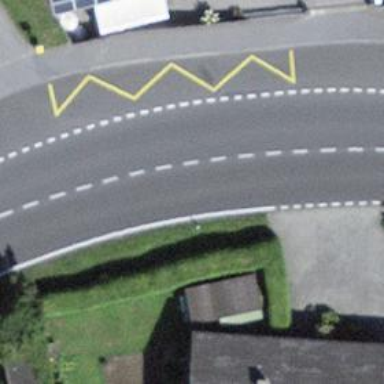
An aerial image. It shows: Public transport stop position.